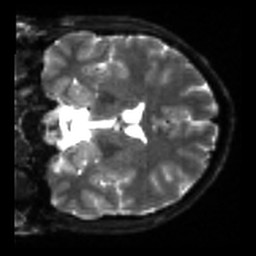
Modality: sbref
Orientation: coronal
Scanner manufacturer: siemens
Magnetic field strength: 3 T
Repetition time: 4 s
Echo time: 0.0594 s